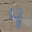
Label: 4